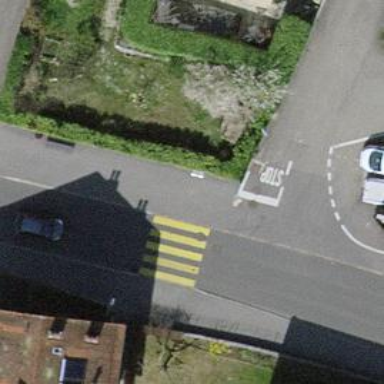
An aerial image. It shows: Uncontrolled road crossing.